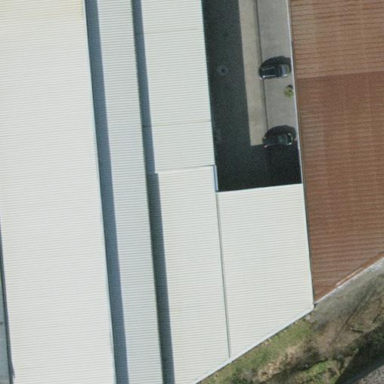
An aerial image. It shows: Industrial building.